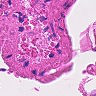
Metastatic tissue present: no